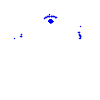
Particle: kaon